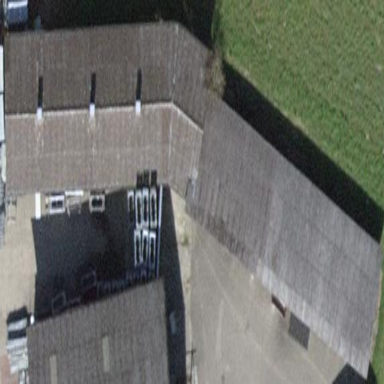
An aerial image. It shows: Shed.